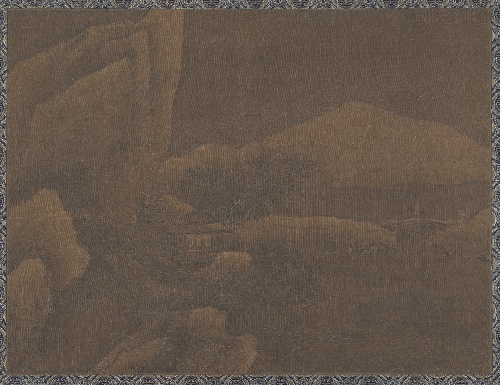
Artist: Unidentified artist|Lin Anjun
Artist bio: |Chinese
Object type: Album leaf
Classification: Paintings
Medium: Album leaf; ink and white pigment on silk
Culture: China
Period: Ming dynasty (?) (1368–1644)
Dimensions: 10 x 13 1/4 in. (25.4 x 33.7 cm)
Department: Asian Art
Credit line: From the Collection of A. W. Bahr, Purchase, Fletcher Fund, 1947
Accession year: 1947
Repository: Metropolitan Museum of Art, New York, NY
Tags: Mountains|Landscapes